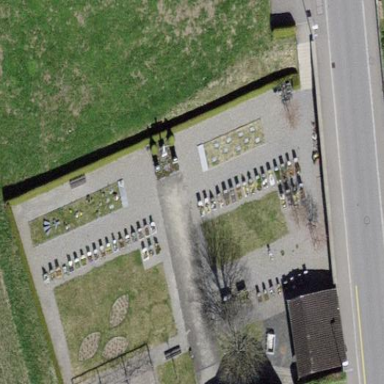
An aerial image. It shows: Cemetery.